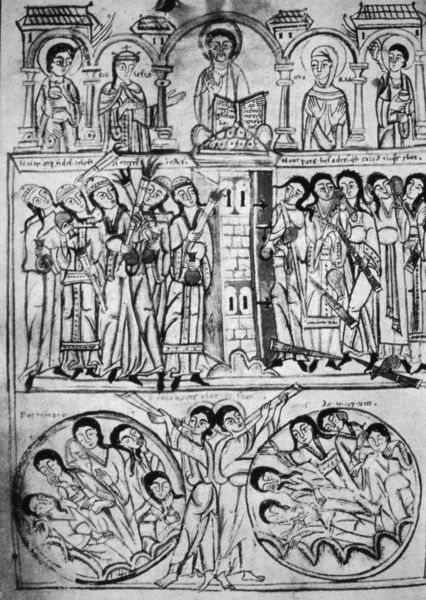
Titel: Speculum virginum
Institution: London, British Library (BL)
Schlagwörter: gemälde, gott, mann, weiß, frauen, menschen, sitzen, frau, männer, schwarz, skizze, säule, zeichnung, dach, gebäude, menge, meschen, gericht, bibel, geschichte, stehen, kirche, krone, engel, schrift, bogen, mauer, linien, figuren, könig, bögen, buch, burg, religion, linear, kontur, schwarzweiss, seite, kreise, gebet, heiligenschein, christus, jesus, jesus christus, apokalypse, hölle, mittelalter, krieger, heilige, trompeten, heilig, jenseits, christentum, unterwelt, ebenen, fackeln, trum, buchmalerei, codex, trompeter, jjesus, posaunene, stich heilig, jedud, apokalypte